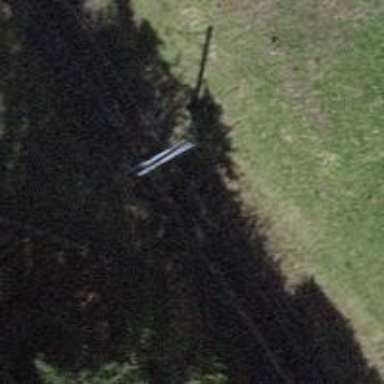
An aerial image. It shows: Railway milestone.